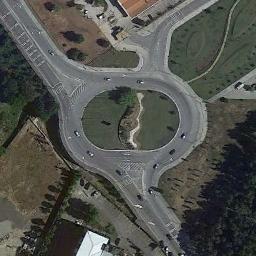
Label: roundabout